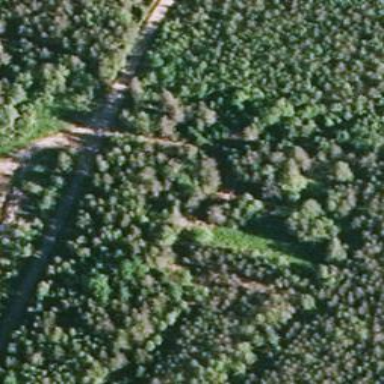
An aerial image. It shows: Track road.